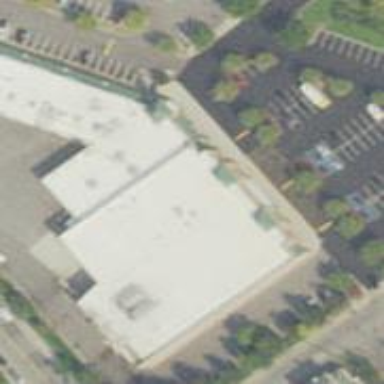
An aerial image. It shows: Supermarket.